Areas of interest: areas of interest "Comprehensive Gymnasium"
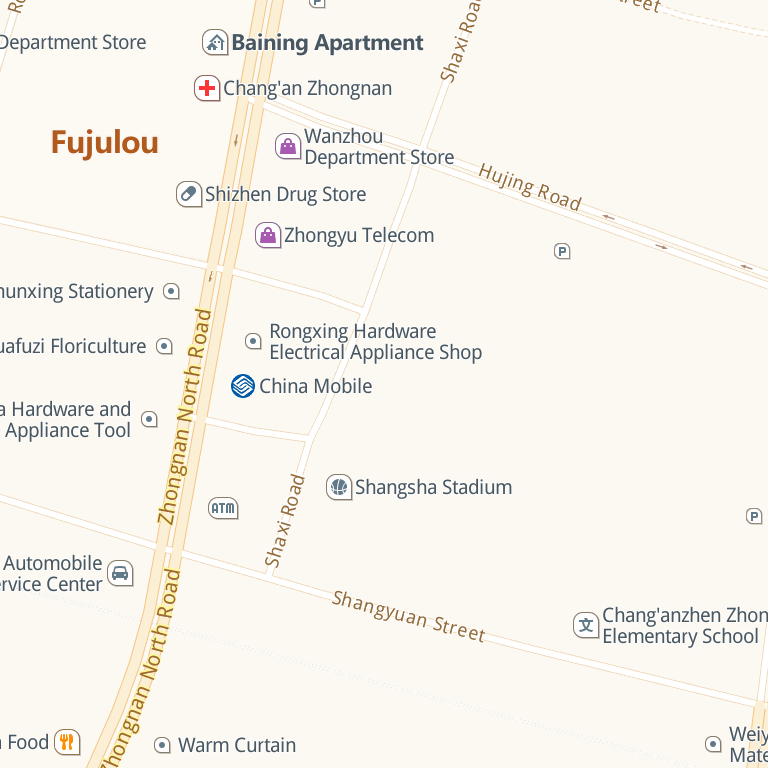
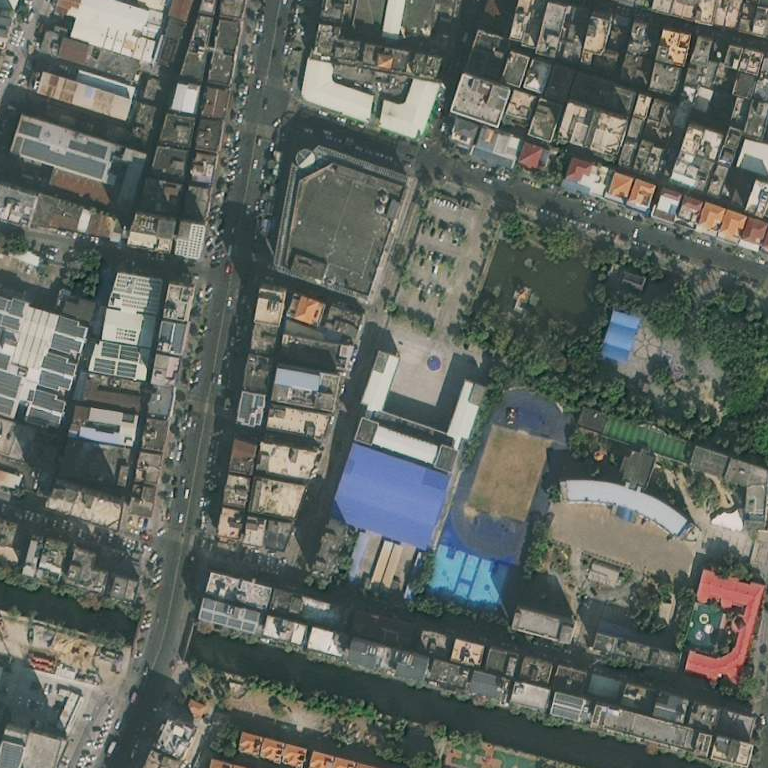